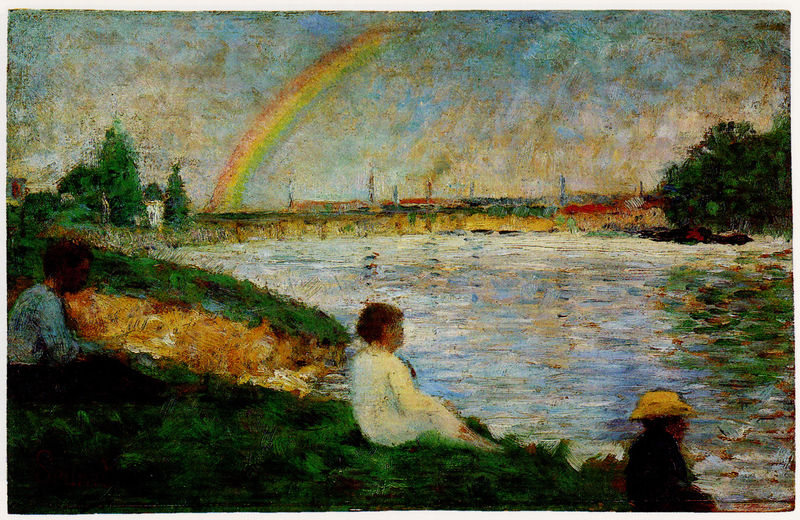
Titel: L'Arc-en-Ciel
Künstler: Georges Pierre Seurat
Standort: London
Institution: National Gallery
Schlagwörter: baum, blau, gemälde, himmel, mann, meer, schatten, wasser, weiß, wolken, baden, badende, bäume, fluss, frauen, gelb, grün, impressionismus, landschaft, menschen, mädchen, ocker, see, sitzen, stadt, ufer, braun, bunt, frankreich, frau, hut, kleid, licht, männer, paris, schwarz, ölbild, gebäude, gras, haus, rot, wiese, beige, malerei, mensch, öl, bach, häuser, natur, spiegelung, brücke, büsche, kirche, pastos, rauch, sonne, kind, personen, wald, boot, kamin, kinder, turm, farbig, segelboot, strand, wellen, jungen, pointilismus, fels, sonnenlicht, dorf, damm, ölgemälde, strohhut, monet, junge, reflexion, knabe, türme, algen, seurat, spiegelungen, signac, paul signac, fabriken, flussufer, regenbogen, menschne, schonrstein, impressiv, frabig